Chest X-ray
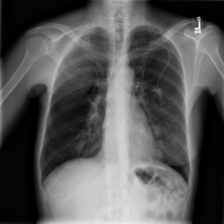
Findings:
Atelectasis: negative
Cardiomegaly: negative
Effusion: negative
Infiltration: negative
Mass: negative
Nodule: positive
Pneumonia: negative
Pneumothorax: negative
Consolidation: negative
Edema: negative
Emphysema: negative
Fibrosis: negative
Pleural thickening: negative
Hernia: negative